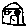
Label: house